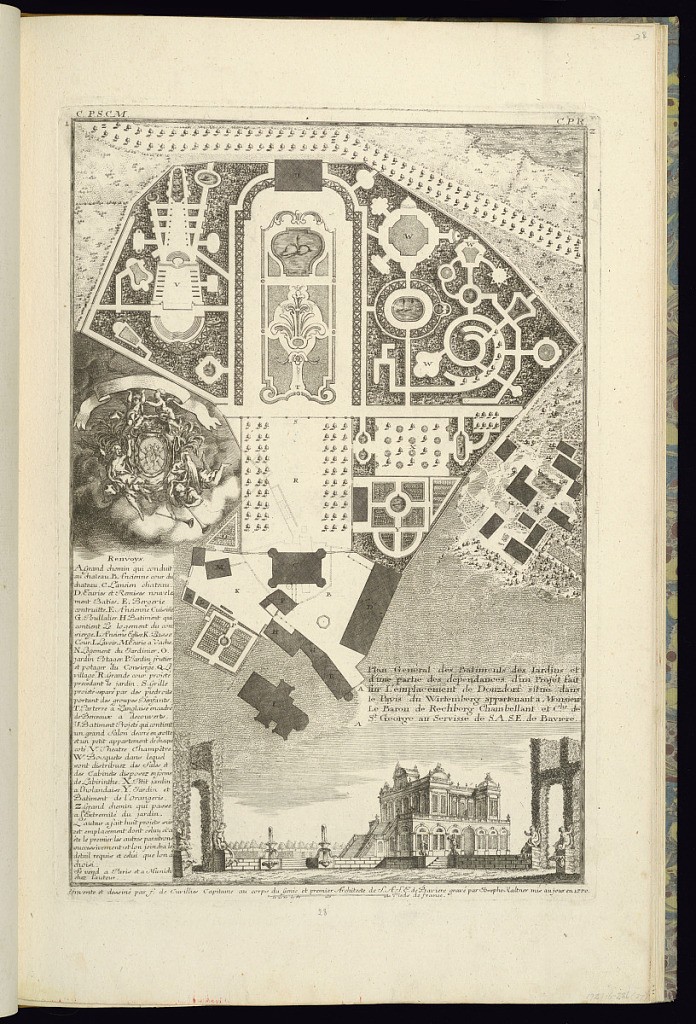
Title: Plan Genéral des Batiments des Jardins et d’une partie des dependances d’un Projet fait sur L’emplacement de Donzdorf situé dans le Pays du Wirtemberg appartenant a Monsieur Le Baron de Rechberg Chambellant et Chr. de St. George au Servisse de S.A.S.E. de Baviere
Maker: François de Cuvilliés the younger, German, 1731 - 1777
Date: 1770
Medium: Etching and engraving on paper
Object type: Print
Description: Plan of a garden with buildings featuring fountains with a description and a view of the exterior façade of the building below and coat of arms to the left. The plate is titled, numbered, signed, and dated.